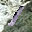
Label: 1